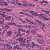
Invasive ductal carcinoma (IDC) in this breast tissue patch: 1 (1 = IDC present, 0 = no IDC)